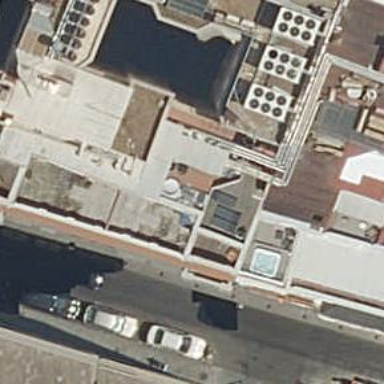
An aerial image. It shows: Part of building.